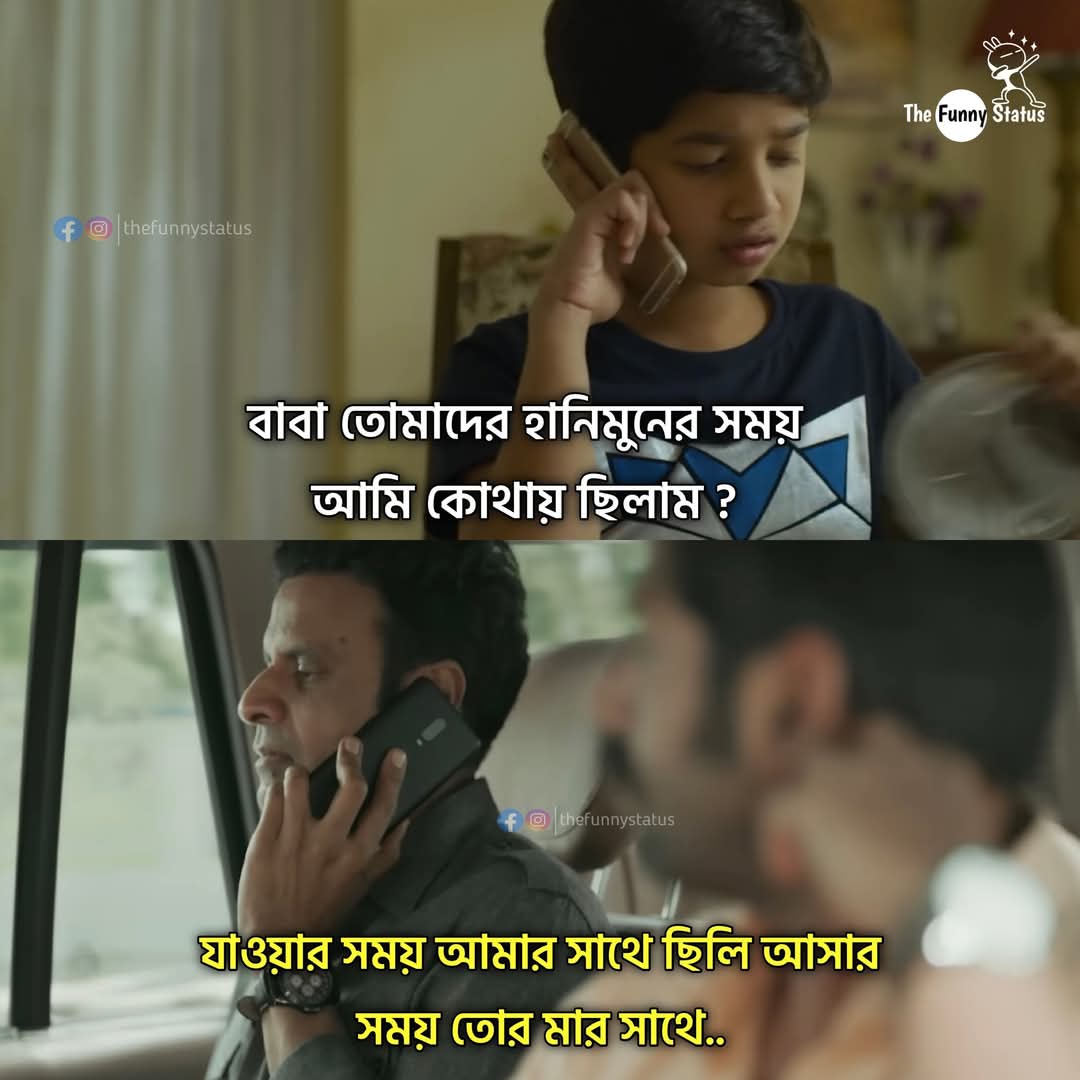
Text: বাবা তোমাদের হানিমুনের সময় আমি কোথায় ছিলাম?
যাওয়ার সময় আমার সাথে ছিলি আসার সময় তোর মার সাথে..
Label: Non Hate